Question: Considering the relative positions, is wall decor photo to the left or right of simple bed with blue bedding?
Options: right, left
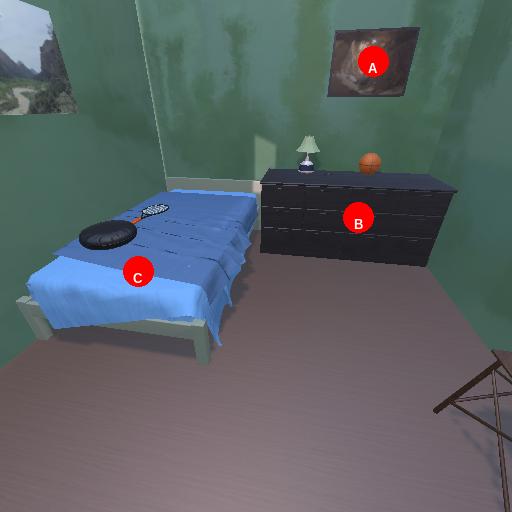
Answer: right